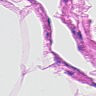
Metastatic tissue present: no